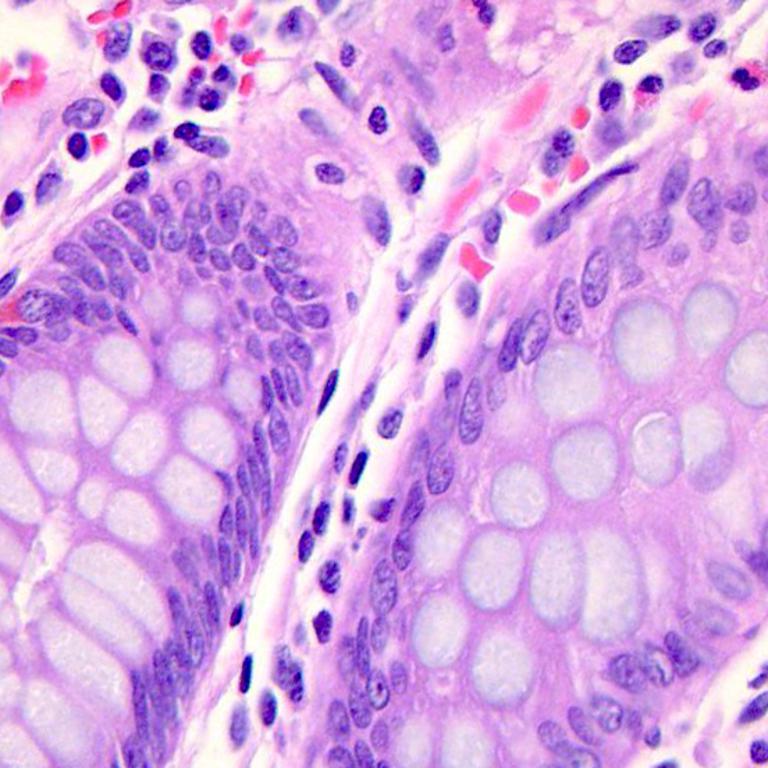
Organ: colon
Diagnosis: benign